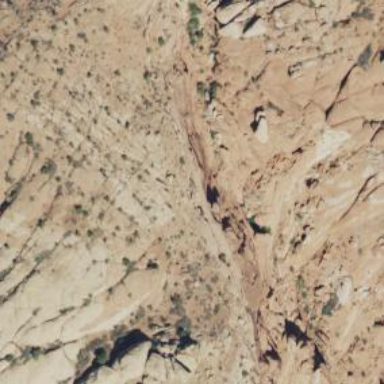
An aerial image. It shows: Natural cliff.